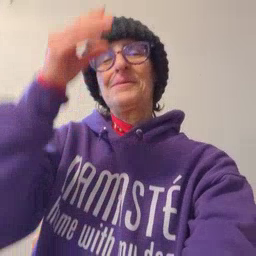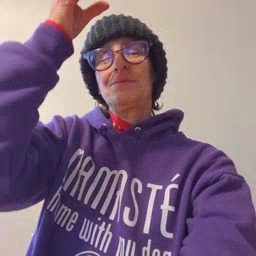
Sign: mitten